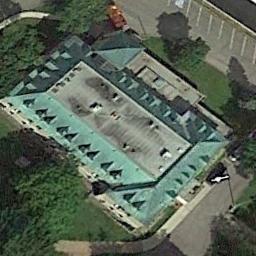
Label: church